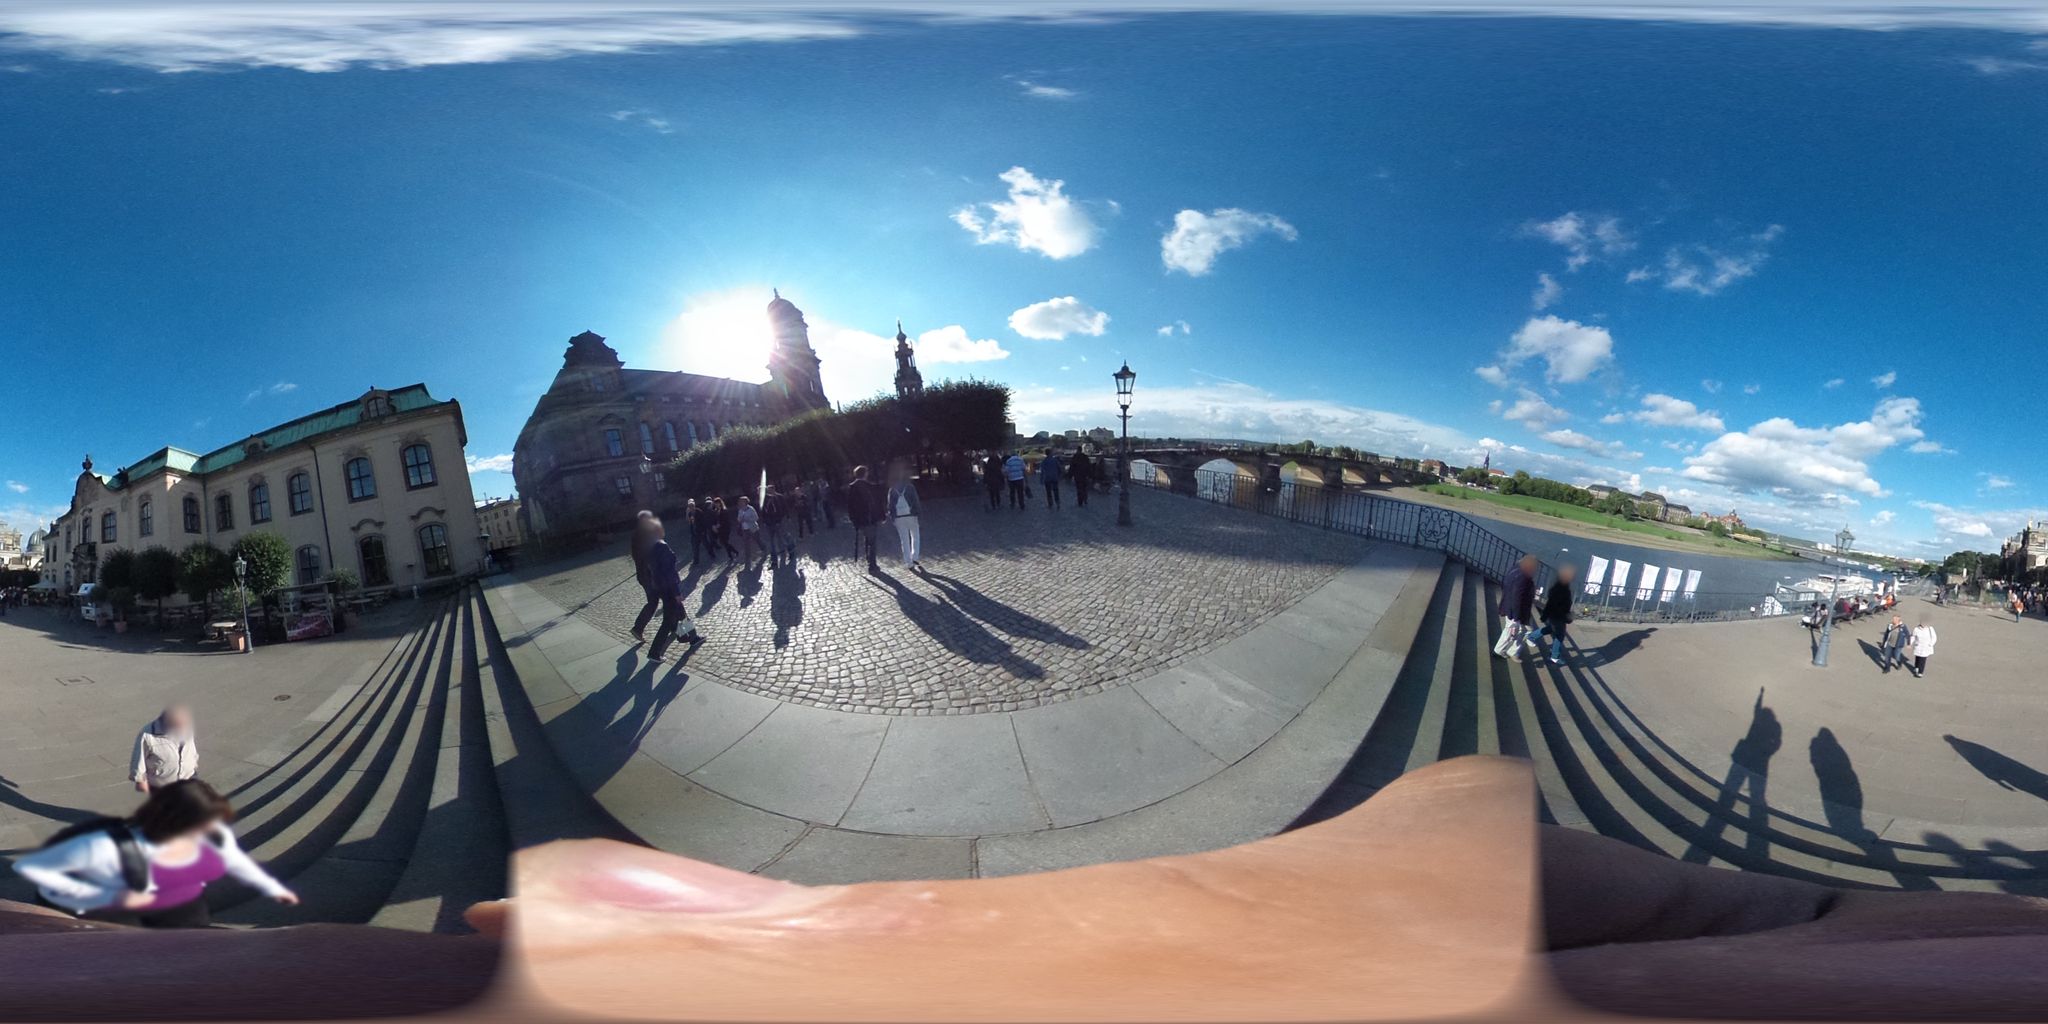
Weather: clear
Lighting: day
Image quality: good
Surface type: cycling surface
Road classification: living_street, residential
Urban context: urban centre
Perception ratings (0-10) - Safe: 6.5, Lively: 6.49, Beautiful: 3.91, Boring: 6.1, Depressing: 3.51, Wealthy: 3.67